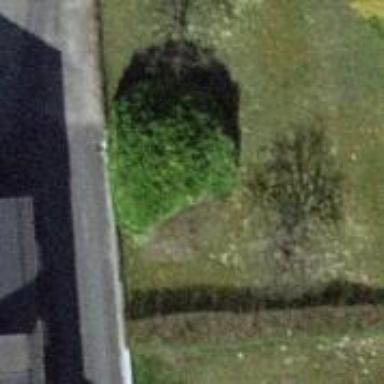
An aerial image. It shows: Urban tree with needle-leaved evergreen foliage.